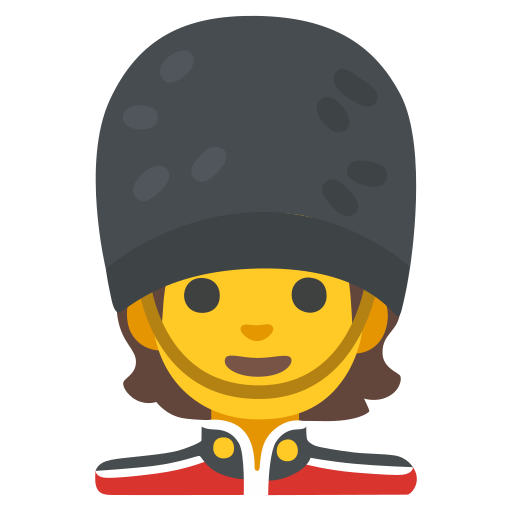
Emoji: 💂